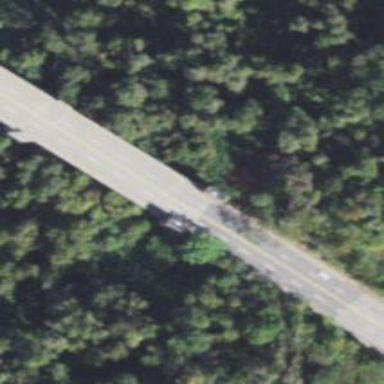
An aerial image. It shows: Trunk highway.